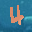
Label: 4